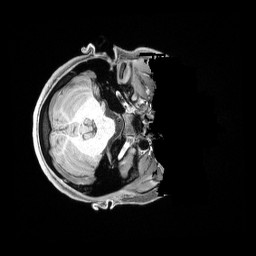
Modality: T1w
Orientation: axial
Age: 21
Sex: female
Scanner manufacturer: siemens
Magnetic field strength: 3 T
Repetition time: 2.4 s
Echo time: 0.00228 s